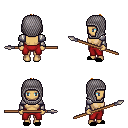
a pixel art fantasy rpg character, female body template, human, tanned skin, steel arm armor, red pants, dark blonde short mohawk hairstyle, chain hood, black slippers, spear, four views (front, back, left, right), 2x2 character sprite sheet, small pixel art, hard edges, no anti-aliasing